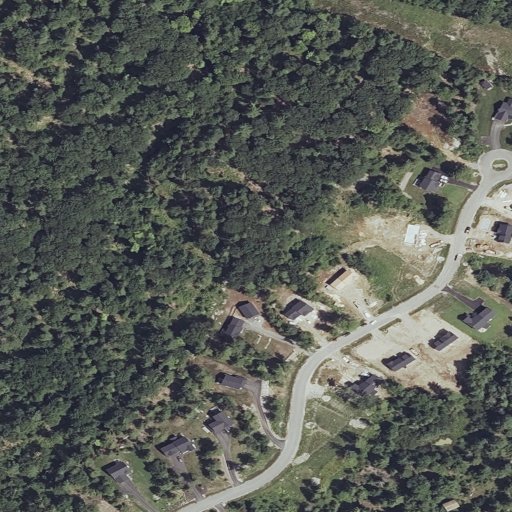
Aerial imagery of mountain in Maine named Timmons Hill containing mixed forest, evergreen forest, grassland, medium intensity development, low intensity development, shrub, and open development